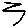
Label: zigzag